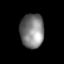
Tissue: lung
Cell type: Fibroblasts
Senescence score: 0.2149
Nuclear area (px): 804
Mean DAPI intensity: 125.695